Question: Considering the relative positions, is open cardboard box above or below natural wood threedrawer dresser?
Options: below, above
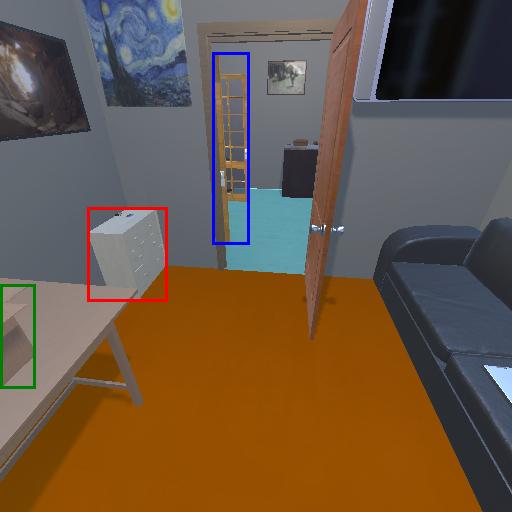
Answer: below